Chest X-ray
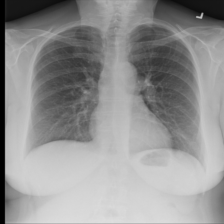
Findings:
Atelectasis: negative
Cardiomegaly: negative
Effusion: negative
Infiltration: negative
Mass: negative
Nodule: negative
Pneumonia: negative
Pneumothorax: negative
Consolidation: negative
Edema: negative
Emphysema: negative
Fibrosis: negative
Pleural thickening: negative
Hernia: negative